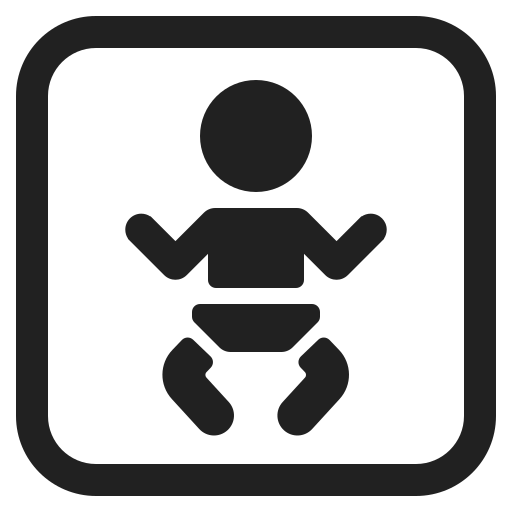
baby symbol high contrast